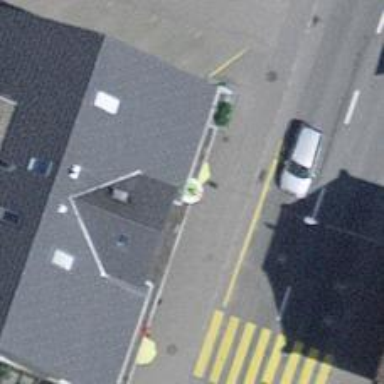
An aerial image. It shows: Bakery.